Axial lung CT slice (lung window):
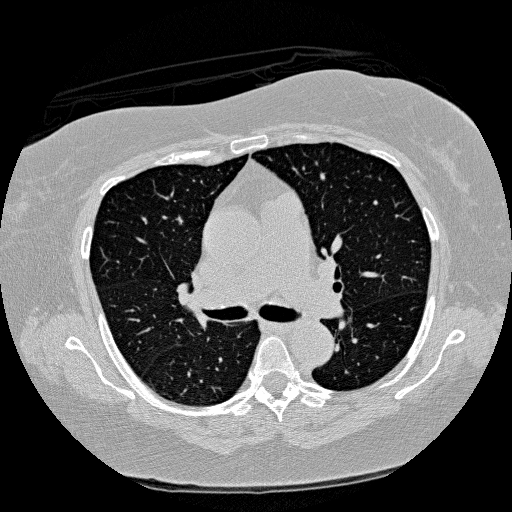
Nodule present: yes
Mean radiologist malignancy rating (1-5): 2